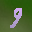
Label: 9